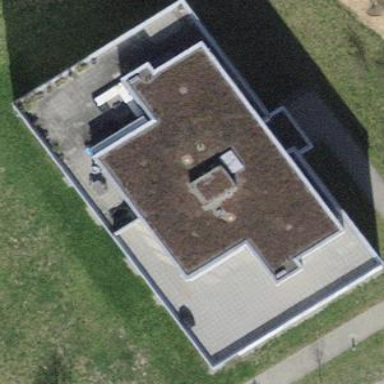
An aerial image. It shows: Building with apartments and flat roof.